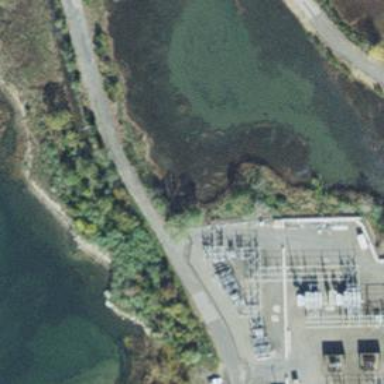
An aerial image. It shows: Switch for power supply.